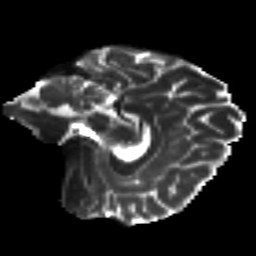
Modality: T2w
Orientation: sagittal
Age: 24
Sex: female
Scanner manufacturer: siemens
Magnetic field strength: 3 T
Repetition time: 8.8 s
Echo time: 0.085 s